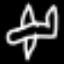
Label: airplane